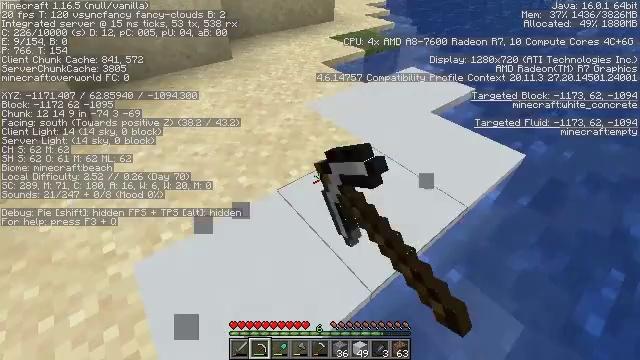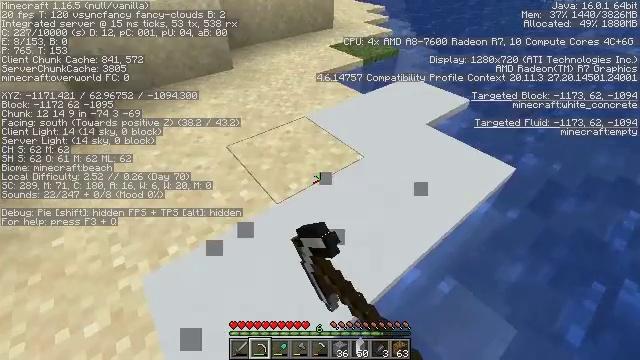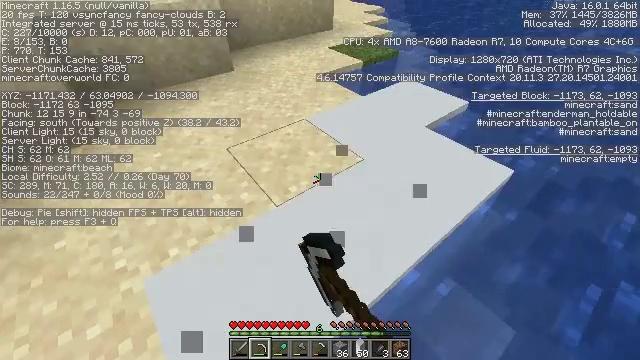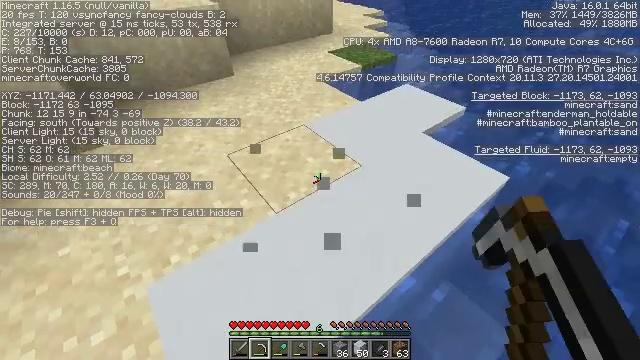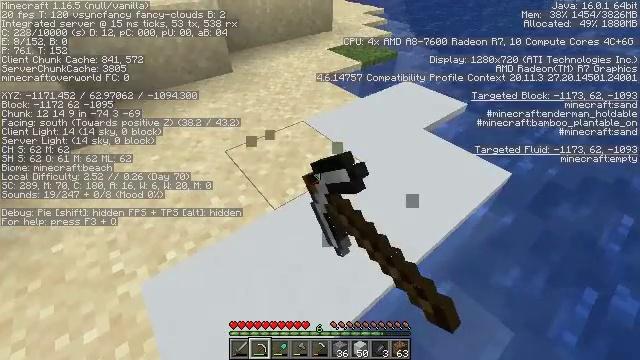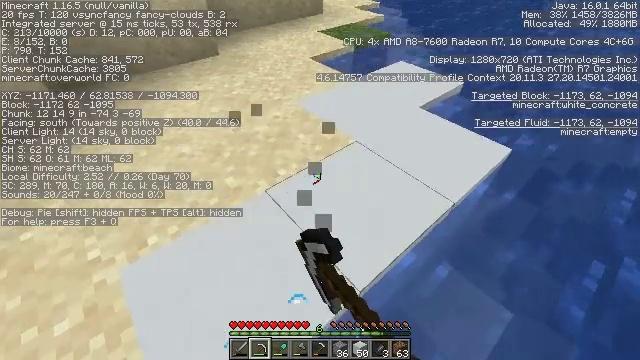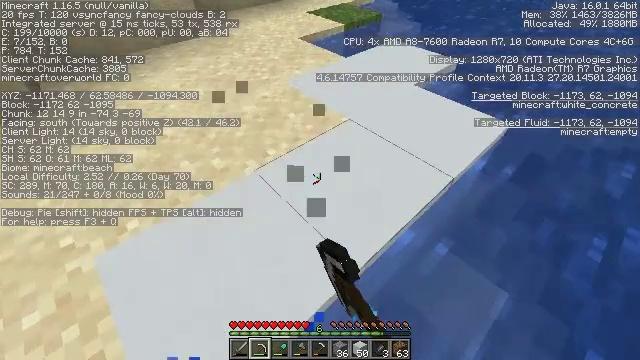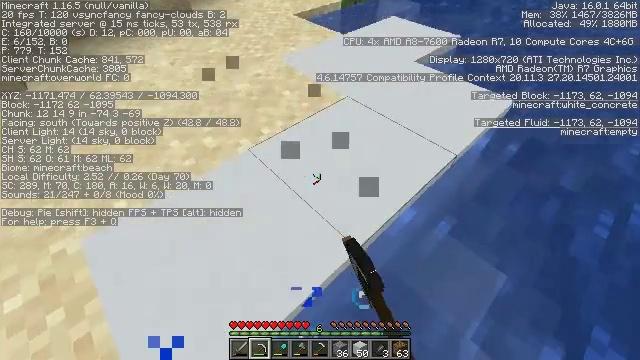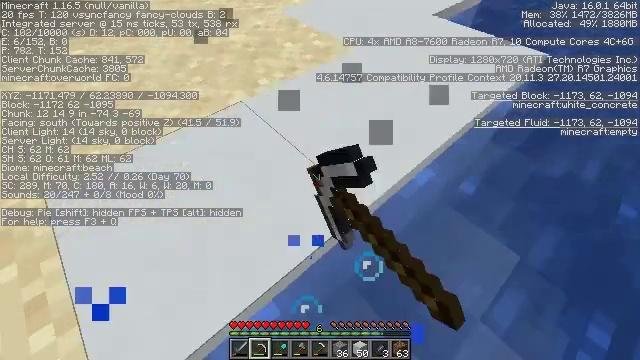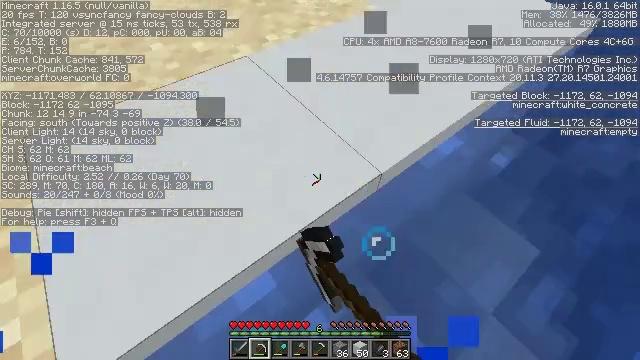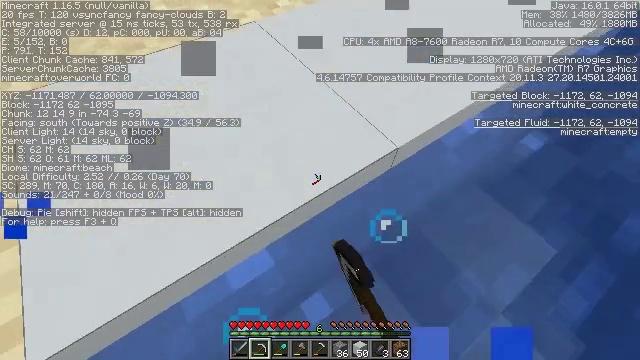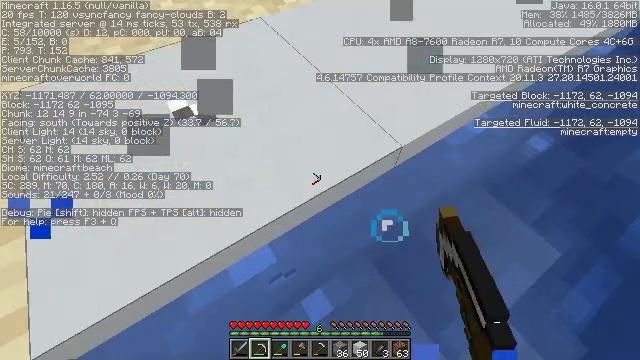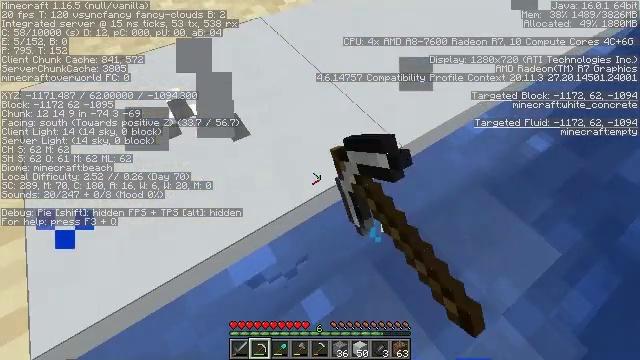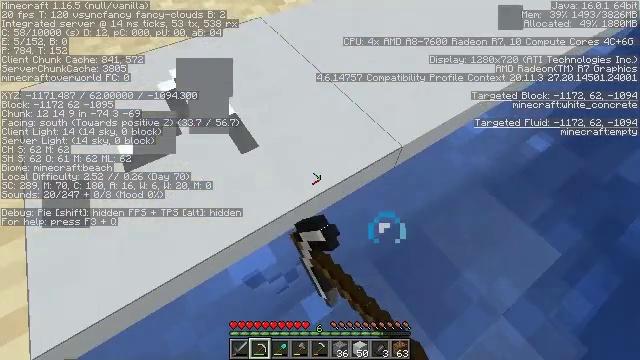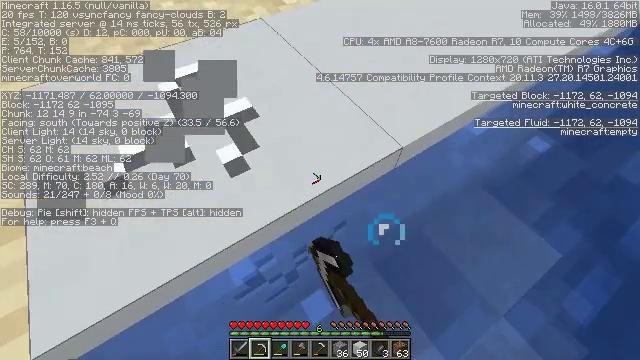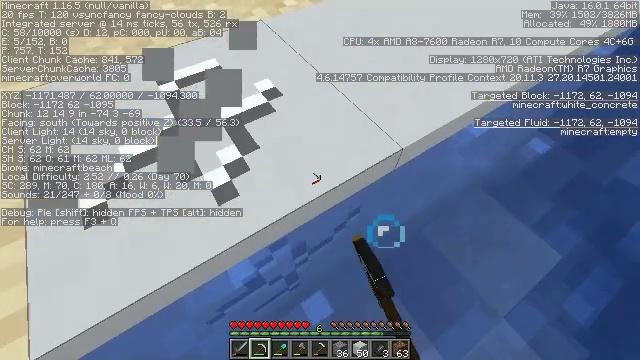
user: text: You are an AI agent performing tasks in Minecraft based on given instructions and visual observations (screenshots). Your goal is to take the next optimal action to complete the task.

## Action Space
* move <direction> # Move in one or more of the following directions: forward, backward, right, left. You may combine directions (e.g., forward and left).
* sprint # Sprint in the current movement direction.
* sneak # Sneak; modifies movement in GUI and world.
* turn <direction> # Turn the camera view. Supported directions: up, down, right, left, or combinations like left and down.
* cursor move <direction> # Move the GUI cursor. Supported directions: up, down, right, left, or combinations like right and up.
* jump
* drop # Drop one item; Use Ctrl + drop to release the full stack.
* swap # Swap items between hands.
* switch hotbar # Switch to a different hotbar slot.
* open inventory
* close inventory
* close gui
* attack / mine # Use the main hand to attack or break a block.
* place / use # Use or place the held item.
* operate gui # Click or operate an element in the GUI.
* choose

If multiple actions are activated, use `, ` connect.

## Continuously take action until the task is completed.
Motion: motion action
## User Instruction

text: Break the white concrete to gather it.
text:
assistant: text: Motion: attack / mine
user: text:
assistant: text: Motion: attack / mine
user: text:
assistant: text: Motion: attack / mine
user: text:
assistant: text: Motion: attack / mine
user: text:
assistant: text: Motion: turn right and down, attack / mine
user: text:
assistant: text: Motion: turn right and down, attack / mine
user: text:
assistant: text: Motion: turn down, attack / mine
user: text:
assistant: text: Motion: turn left and down, attack / mine
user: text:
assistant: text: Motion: turn left and down, attack / mine
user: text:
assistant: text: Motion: turn left and down, attack / mine
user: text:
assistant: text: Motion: turn left, attack / mine
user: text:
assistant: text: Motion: attack / mine
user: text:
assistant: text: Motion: attack / mine
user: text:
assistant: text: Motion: attack / mine
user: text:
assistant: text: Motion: attack / mine
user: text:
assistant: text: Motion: attack / mine
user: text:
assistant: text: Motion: attack / mine
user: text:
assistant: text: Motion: attack / mine
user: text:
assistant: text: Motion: attack / mine
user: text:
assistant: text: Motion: turn right and up, attack / mine
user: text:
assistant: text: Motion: turn right, attack / mine
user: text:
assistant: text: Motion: turn right, attack / mine
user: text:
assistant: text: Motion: turn right, attack / mine
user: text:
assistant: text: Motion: turn right, attack / mine
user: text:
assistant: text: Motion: turn right, attack / mine
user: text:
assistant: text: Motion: attack / mine
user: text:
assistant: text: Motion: attack / mine
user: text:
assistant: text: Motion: turn right, attack / mine
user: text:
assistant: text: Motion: turn right, attack / mine
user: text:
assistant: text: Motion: turn right, attack / mine